Question: i am using jqgrid on asp.net mvc.
my view:
'''
$("#phoneGrid").jqGrid({
url: '/Demo/_PhoneChangeData',
datatype: 'json',
ajaxGridOptions: { contentType: 'application/json; charset=utf-8' },
serializeGridData: function (postData) {
if (postData.searchField === undefined)
postData.searchField = null;
if (postData.searchString === undefined)
postData.searchString = null;
if (postData.searchOper === undefined)
postData.searchOper = null;
return JSON.stringify(postData);
},
jsonReader: {
root: "rows",
page: "page",
total: "total",
records: "records",
cell:"cell",
id: "id"
},
postData:
{
accountNumber: "@Model.AccountNumber",
},
autoWidth: true,
shrinkToFit: false,
mtype: 'POST',
colNames: ['Phone Number', 'Update Date', 'Update Time'],
colModel: [
{ name: 'PhoneNumber', width:100, align: 'left' },
{ name: 'UpdateDate', width: 100, align: 'left' },
{ name: 'UpdateTime', width: 100, align: 'left' }],
rowNum: 10,
rowList: [],
pager: "#pagerphonedetail",
viewrecords: true,
rownumbers: true,
pgtext: null,
width: 346,
height: 232
});
'''
My controller:
'''
public ActionResult _PhonePopupChangeData(string accountNumber,
int page, int rows, string sidx, string sord,
bool _search, string searchField, string searchOper, string searchString)
{
var phdetail = query.GetPhoneUpdHistory(accountNumber);// returns a list
int recordsCount = phdetail.Count;
var viewData = phdetail.Select((p, index) => new TableRow
{
id = index + 1,
cell = new List<string> {
p.PhoneNumber, p.UpdateDate, p.UpdateTime
}
}).ToArray();
var jsonData = new
{
total = (recordsCount + rows - 1) / rows,
page = page,
records = recordsCount,
rows = viewData
};
return Json(jsonData, JsonRequestBehavior.AllowGet);
}
'''
---
My problem is that after each post-back(if i click next on the paging)
the rows in the grid never gets updated, the screenshot shows it
updates the page no, but still i get the first 10 rows of the grid,it never gets updated. let me know if you don't understand my question.
---

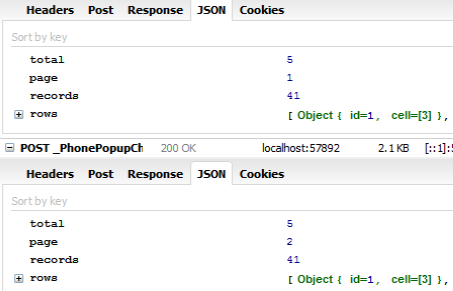
Answer: It looks like you're not using the page argument in your controller and getting the same list each time. You could do something like this:
'''
var viewData = phdetail.Skip(rows*(page-1)).Take(rows).Select((p, index)
=> new TableRow {
id = index + 1,
cell = new List<string> {
p.PhoneNumber, p.UpdateDate, p.UpdateTime
}
}).ToArray();
'''
I'm assuming rows is the number of rows per page.